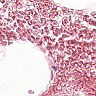
Metastatic tissue present: no